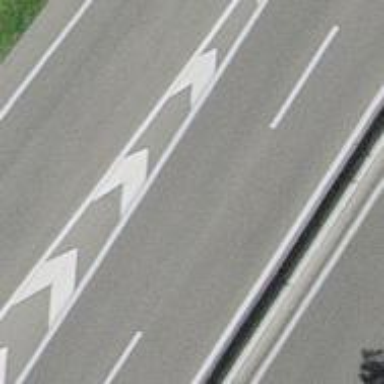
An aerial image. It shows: Asphalt motorway.